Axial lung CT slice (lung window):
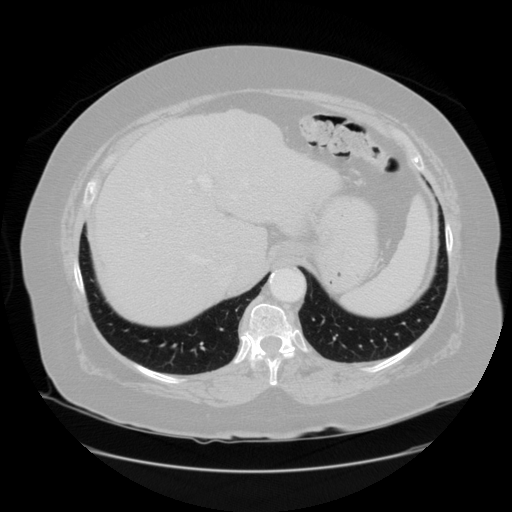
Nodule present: no